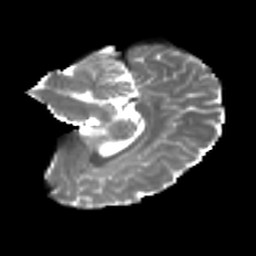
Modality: T2w
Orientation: sagittal
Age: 36
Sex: female
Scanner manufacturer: ge
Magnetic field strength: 3 T
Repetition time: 7.8 s
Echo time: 0.0606 s